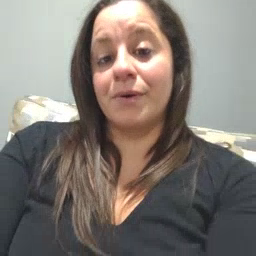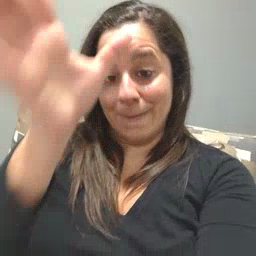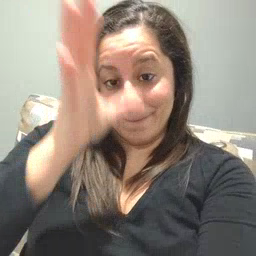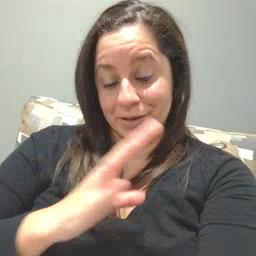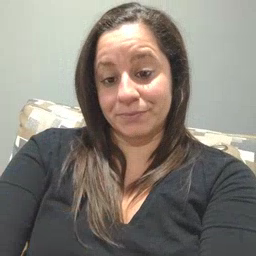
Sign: man